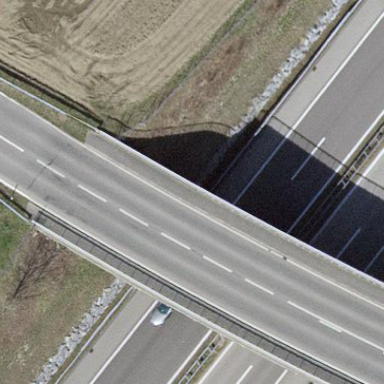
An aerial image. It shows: Bridge with beam structure.